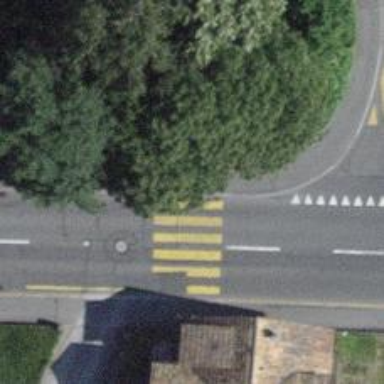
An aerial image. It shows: Kerb barrier.